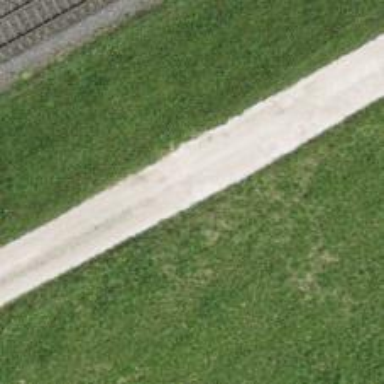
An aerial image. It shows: Track with fine gravel surface of grade2.